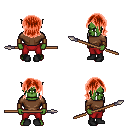
a pixel art fantasy rpg character, male body template, orc, green skin, brown long-sleeve shirt, red pants, red long bangs hairstyle, leather bracers, black shoes, spear, four views (front, back, left, right), 2x2 character sprite sheet, small pixel art, hard edges, no anti-aliasing